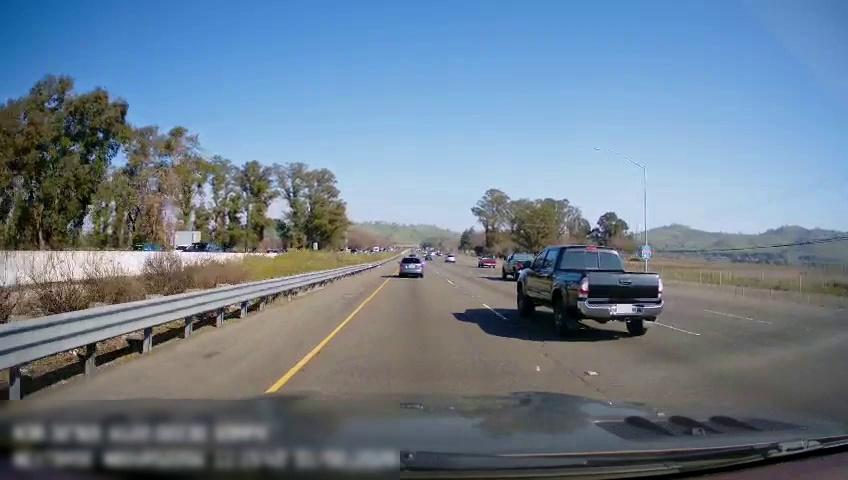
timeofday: Day
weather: Sunny
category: Drivable Space
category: Vehicles | Car
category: Vehicles | Car
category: Vehicles | Car
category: Vehicles | Truck
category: Vehicles | Truck
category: Vehicles | SUV
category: Vehicles | Truck
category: Vehicles | SUV
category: Lanes | Current Lane
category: Lanes | Current Lane
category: Lanes | Alternate Lane
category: Lanes | Alternate Lane
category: Traffic | Signs